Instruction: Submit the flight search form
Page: home
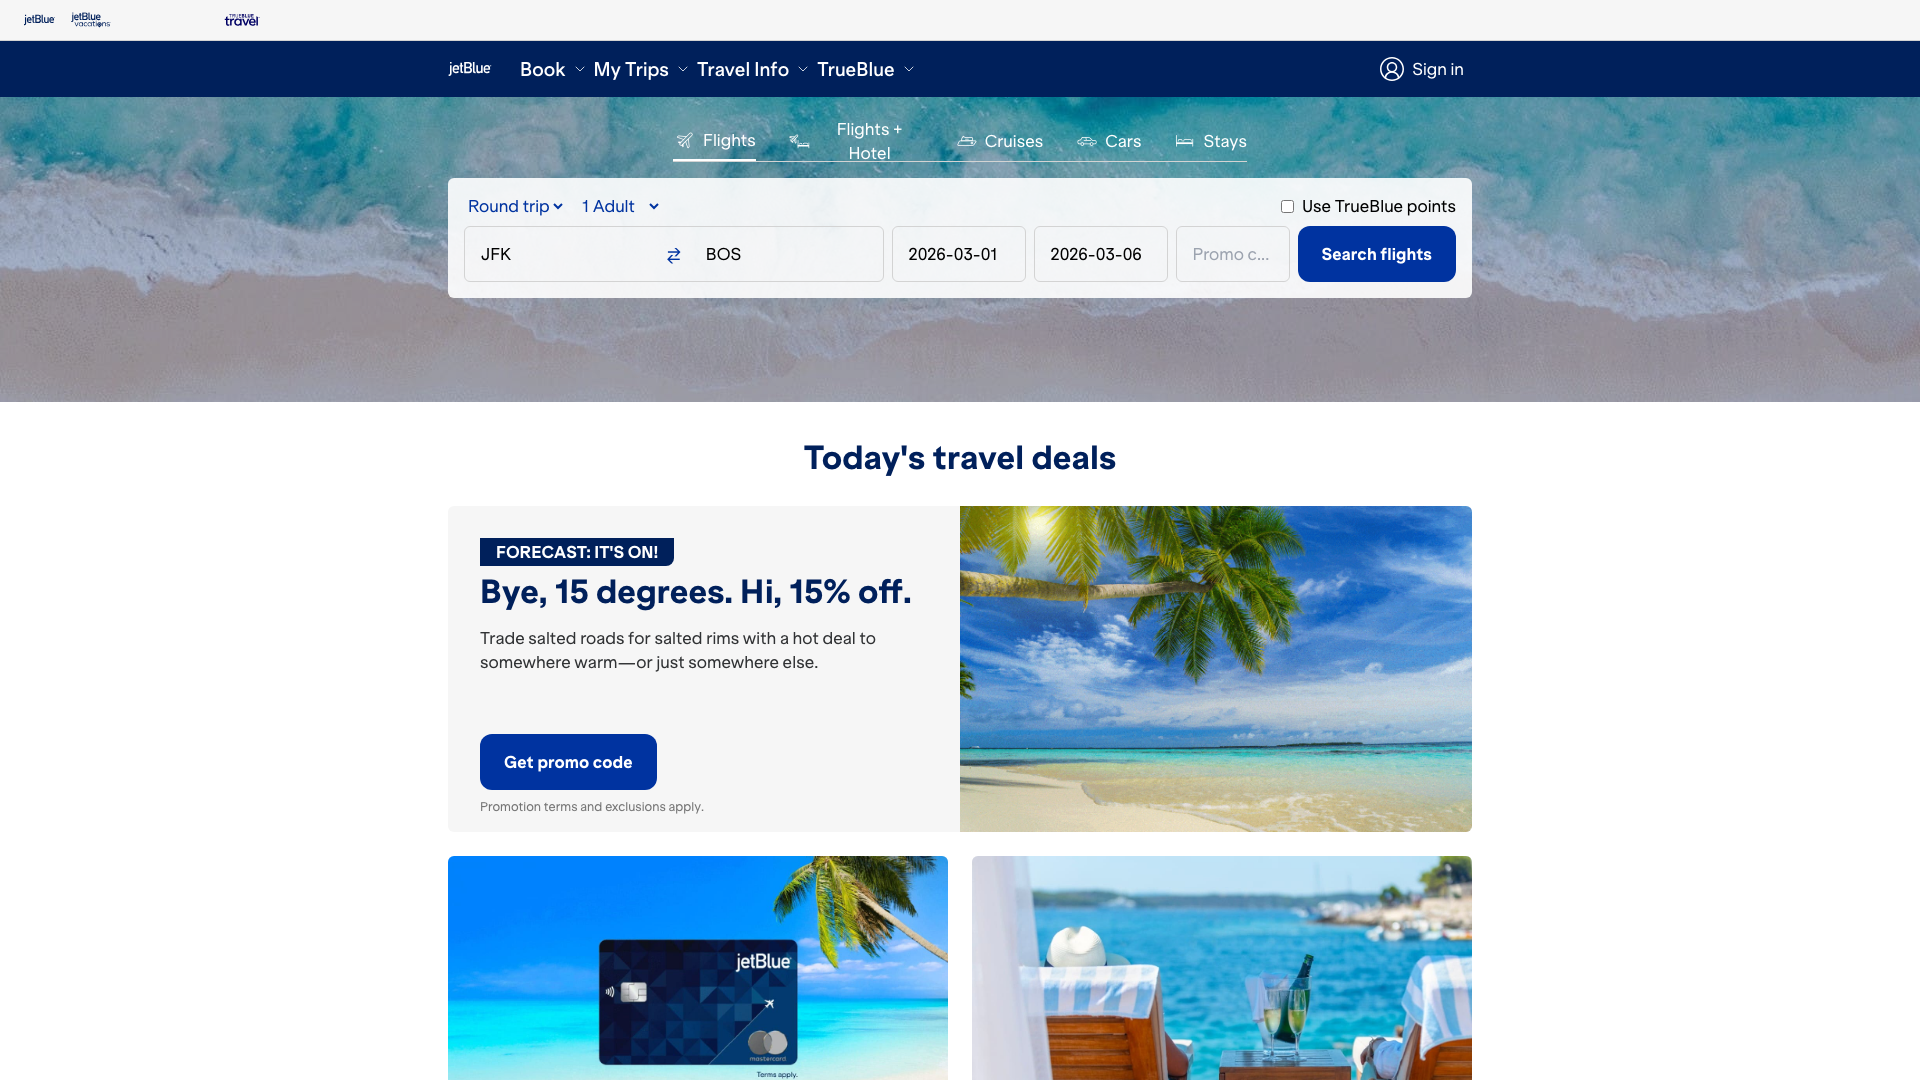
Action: click